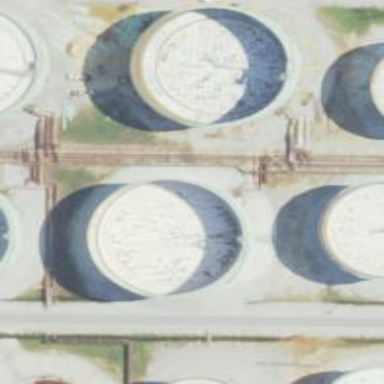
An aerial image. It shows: Storage tank which is man-made and housed in building.